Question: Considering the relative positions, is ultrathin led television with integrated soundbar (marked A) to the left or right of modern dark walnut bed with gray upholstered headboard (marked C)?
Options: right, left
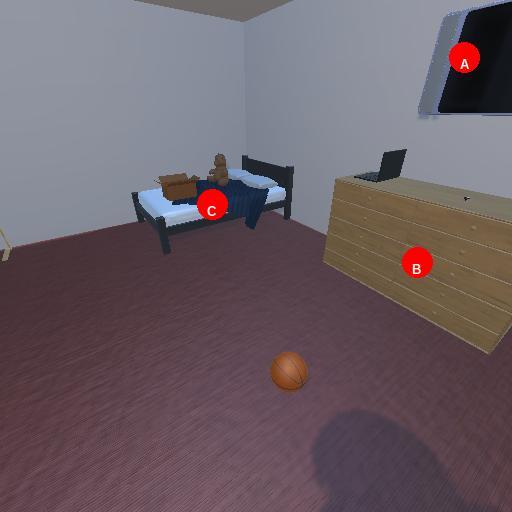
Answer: right